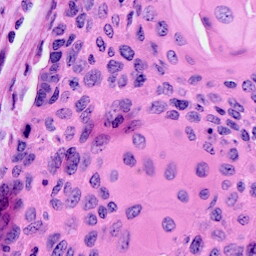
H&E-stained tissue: Cervix